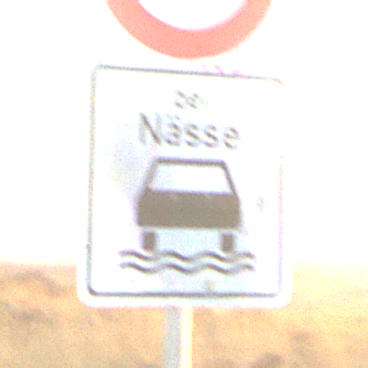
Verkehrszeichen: BeiNaesse
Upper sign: Geschwindigkeit80
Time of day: SunriseSunset
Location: Outdoor (Nature)
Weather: Clear
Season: NotSpecified
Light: Natural